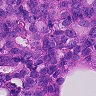
Metastatic tissue present: yes